Chest X-ray:
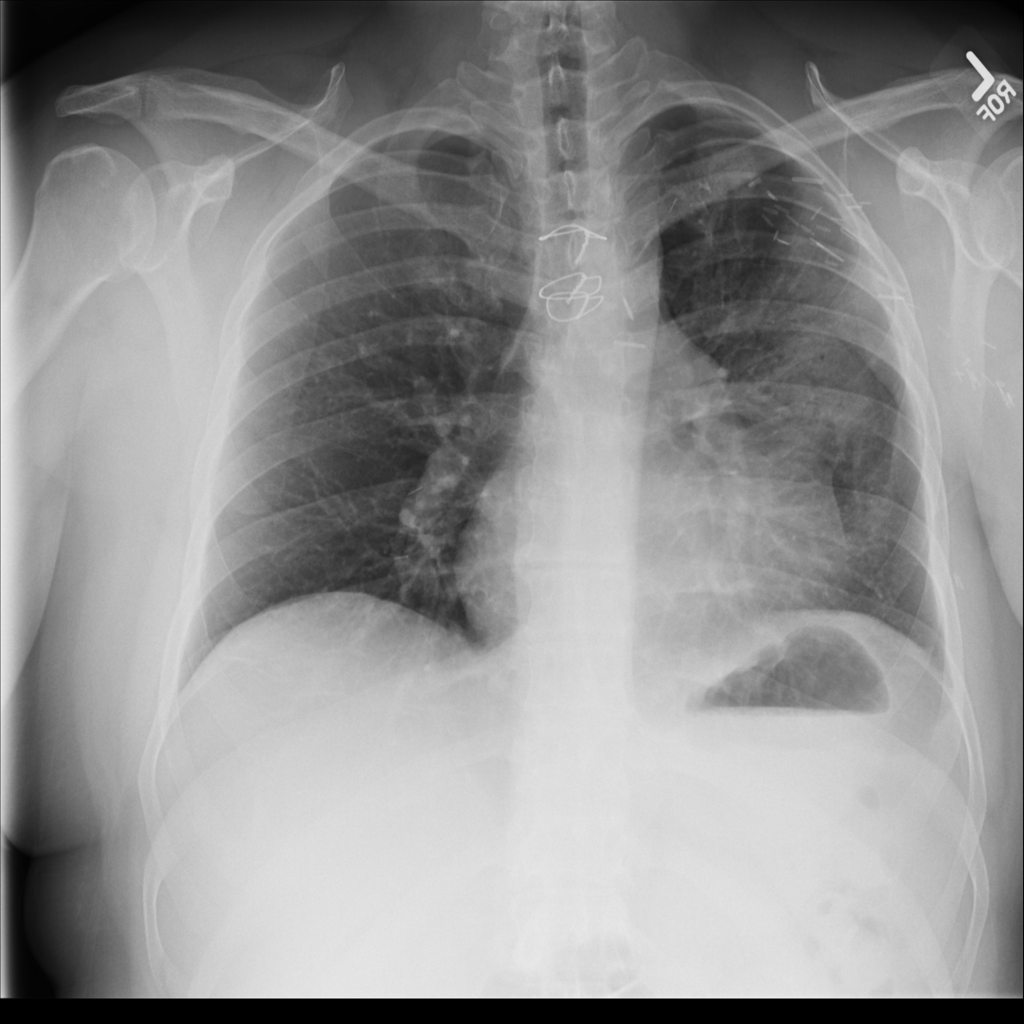
Findings: Consolidation
No abnormal finding: no